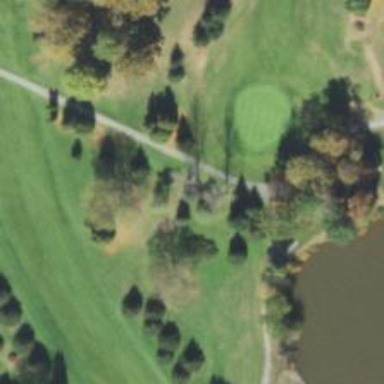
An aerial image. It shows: Golf fairway in the image.